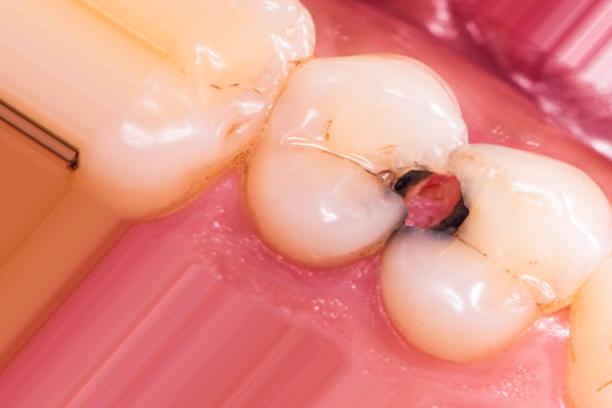
Condition: Caries